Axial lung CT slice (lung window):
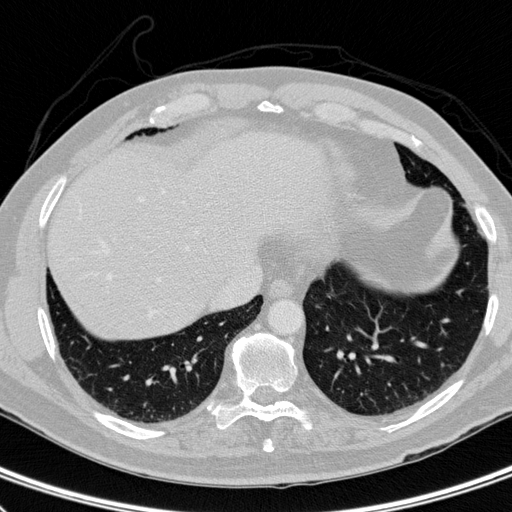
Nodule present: no